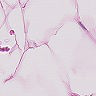
Metastatic tissue present: no